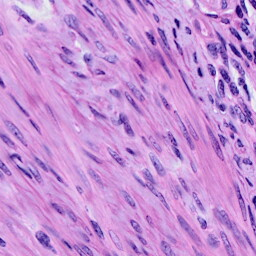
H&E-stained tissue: Cervix